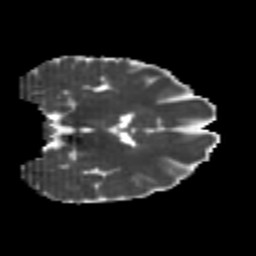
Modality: MD
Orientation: coronal
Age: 25
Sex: female
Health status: healthy
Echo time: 0.074 s